Field crop: tomato
Growth stage: 2
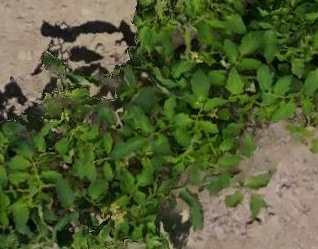
Species: tomato